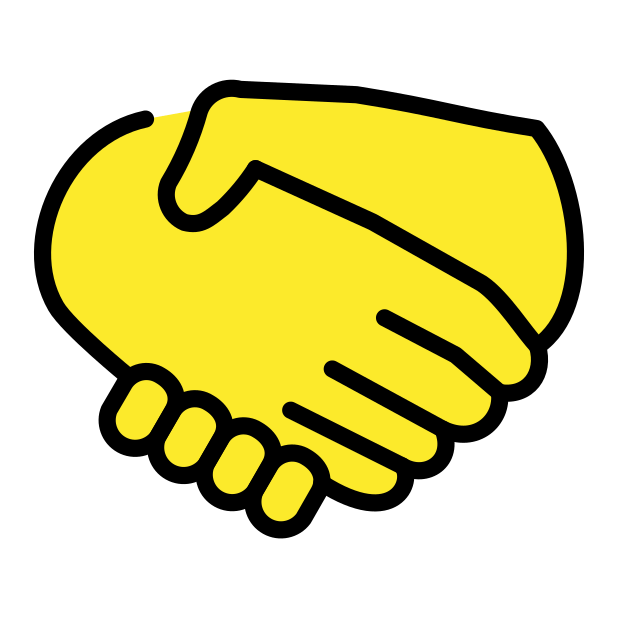
Emoji: 🤝
Name: handshake
Unicode: 0x1f91d